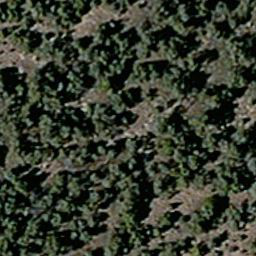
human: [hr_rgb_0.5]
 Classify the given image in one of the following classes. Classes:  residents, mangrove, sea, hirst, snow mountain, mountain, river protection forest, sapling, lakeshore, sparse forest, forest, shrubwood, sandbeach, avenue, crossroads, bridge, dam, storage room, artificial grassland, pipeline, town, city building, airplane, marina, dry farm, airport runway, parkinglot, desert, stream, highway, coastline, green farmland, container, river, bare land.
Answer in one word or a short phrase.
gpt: sparse forest